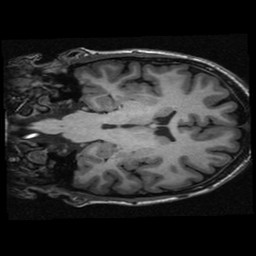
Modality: T1w
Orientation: coronal
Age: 19
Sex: female